Field crop: tomato
Growth stage: 1
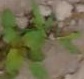
Species: solanum